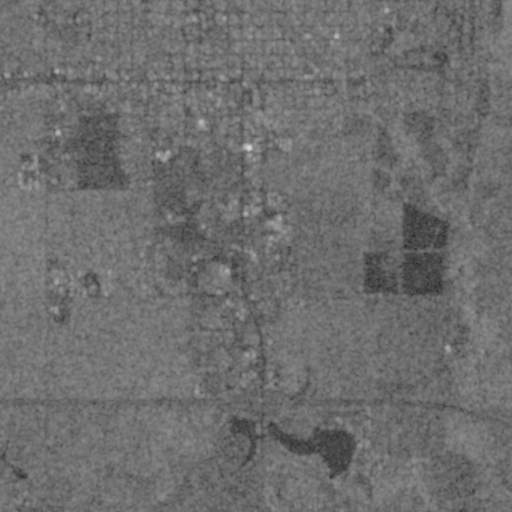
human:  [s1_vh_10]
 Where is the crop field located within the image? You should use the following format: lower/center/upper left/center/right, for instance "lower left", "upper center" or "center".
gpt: The crop field is located in the upper left of the image.
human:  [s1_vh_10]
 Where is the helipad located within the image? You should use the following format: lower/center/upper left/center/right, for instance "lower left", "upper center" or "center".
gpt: The helipad is located in the upper center of the image.
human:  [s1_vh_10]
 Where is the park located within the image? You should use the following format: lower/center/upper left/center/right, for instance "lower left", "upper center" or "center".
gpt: The park is located in the upper right of the image.
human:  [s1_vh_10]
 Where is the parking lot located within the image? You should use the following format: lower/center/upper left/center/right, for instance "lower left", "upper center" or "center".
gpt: The parking lot is located in the upper center of the image.
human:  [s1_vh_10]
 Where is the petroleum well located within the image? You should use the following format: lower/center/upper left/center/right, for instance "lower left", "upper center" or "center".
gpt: The petroleum well is located in the lower left of the image.
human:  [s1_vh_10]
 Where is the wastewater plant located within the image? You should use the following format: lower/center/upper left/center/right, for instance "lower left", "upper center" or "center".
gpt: The wastewater plant is located in the center right of the image.
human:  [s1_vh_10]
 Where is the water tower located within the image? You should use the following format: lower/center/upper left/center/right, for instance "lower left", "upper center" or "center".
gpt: The water tower is located in the upper center of the image.
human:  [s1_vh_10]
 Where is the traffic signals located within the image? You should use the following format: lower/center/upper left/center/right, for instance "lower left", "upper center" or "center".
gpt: The traffic signals is located in the upper center of the image.
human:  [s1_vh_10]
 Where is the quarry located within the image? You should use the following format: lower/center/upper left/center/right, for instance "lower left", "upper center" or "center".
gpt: There is no quarry in the image.

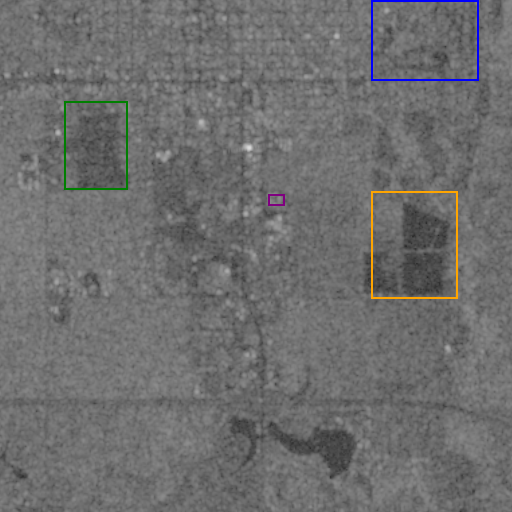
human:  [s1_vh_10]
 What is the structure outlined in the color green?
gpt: The structure outlined in green is a crop field.
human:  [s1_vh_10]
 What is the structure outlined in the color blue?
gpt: The structure outlined in blue is a park.
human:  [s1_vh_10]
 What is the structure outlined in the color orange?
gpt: The structure outlined in orange is a wastewater plant.
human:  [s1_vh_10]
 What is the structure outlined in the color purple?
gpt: The structure outlined in purple is a building.
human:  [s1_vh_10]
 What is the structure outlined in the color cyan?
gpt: There is no cyan outline.